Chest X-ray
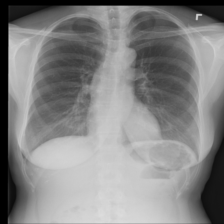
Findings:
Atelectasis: negative
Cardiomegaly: negative
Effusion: negative
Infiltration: negative
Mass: negative
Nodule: negative
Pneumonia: negative
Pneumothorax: negative
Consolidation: negative
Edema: negative
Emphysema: negative
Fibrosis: negative
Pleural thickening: negative
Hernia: negative